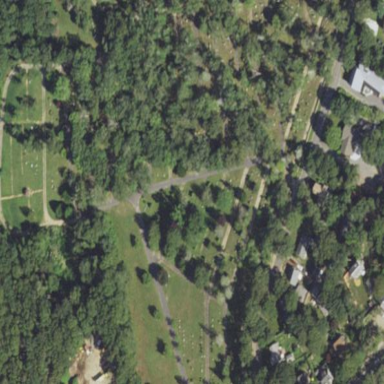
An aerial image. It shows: Cemetery with historic significance.